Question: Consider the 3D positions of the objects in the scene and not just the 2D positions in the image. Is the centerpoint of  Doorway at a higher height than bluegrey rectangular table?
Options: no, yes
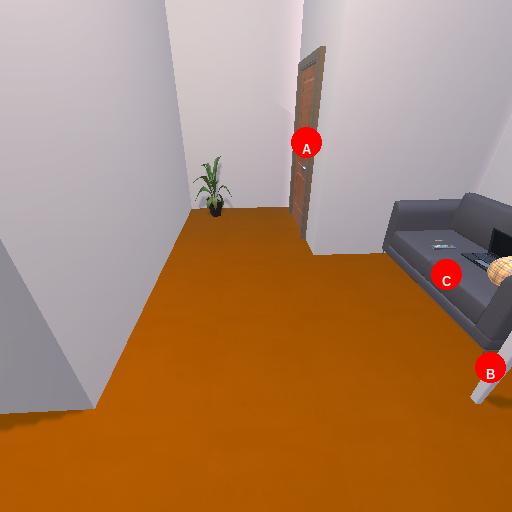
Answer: no